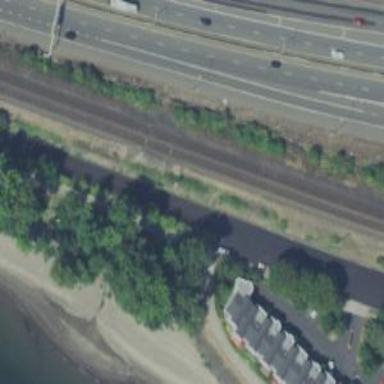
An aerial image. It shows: Railway line on embankment.